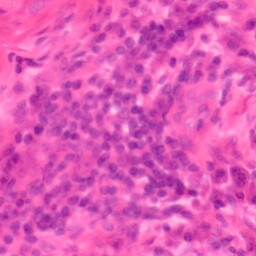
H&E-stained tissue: Colon